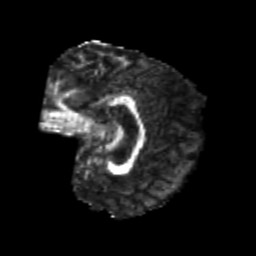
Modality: FA
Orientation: sagittal
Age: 25
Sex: female
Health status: healthy
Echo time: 0.074 s